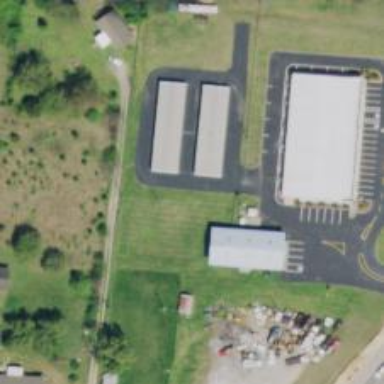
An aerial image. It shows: Storage rental shop.